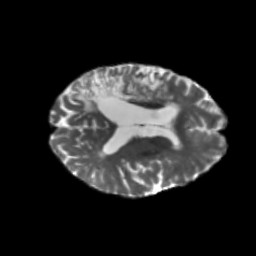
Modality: T2w
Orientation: axial
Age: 69
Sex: female
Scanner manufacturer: siemens
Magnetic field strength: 3 T
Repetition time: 5.25 s
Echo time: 0.08 s